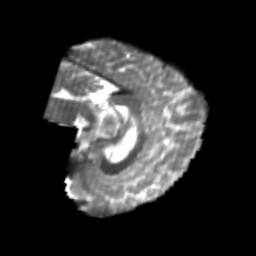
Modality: T2w
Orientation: sagittal
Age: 24
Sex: female
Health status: healthy
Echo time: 0.074 s